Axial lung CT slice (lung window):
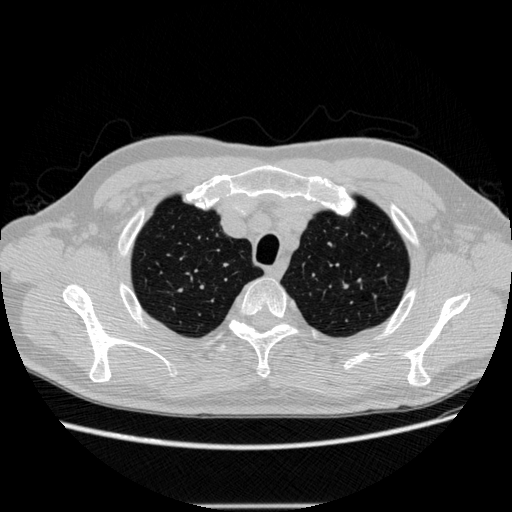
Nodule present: no